Question: I only have this one workbook opened (no other worbooks were opened at the time), and noticed a bunch of Data connections listed. Upon further investigation, it shows that these connections are not "used in this workbook" (again, the weird thing is that I only have this workbook open, so if connections are not used here, where else are they used in?)

Using the following code, it shows that the QueryTables.Count is all 0s in all worksheets in this workbook. So is there a way to programmatically (VBA, not C#), to remove the connections? Really would hate to individually and manually remove connections
'''
Dim Worksheet As Object
For Each Worksheet In ThisWorkbook.Worksheets
Debug.Print (Worksheet.QueryTables.Count)
Next
'''
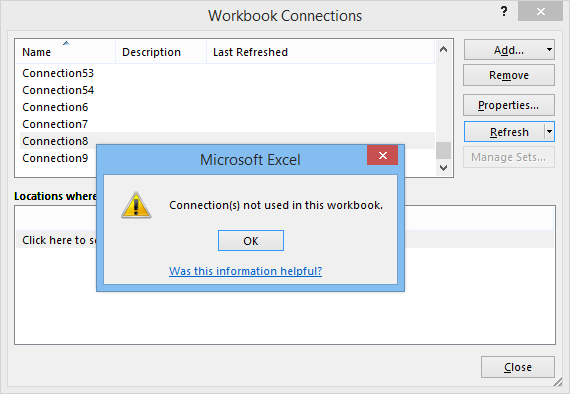
Answer: Maybe
'''
Sub deleteConnections()
Dim conn As WorkbookConnection
For Each conn In ActiveWorkbook.Connections
conn.Delete
Next conn
End Sub
'''
That removed a bunch of connections that were actually active in my workbook. Should also do the trick for connections that are not used.